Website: bh-photo
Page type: address-validator
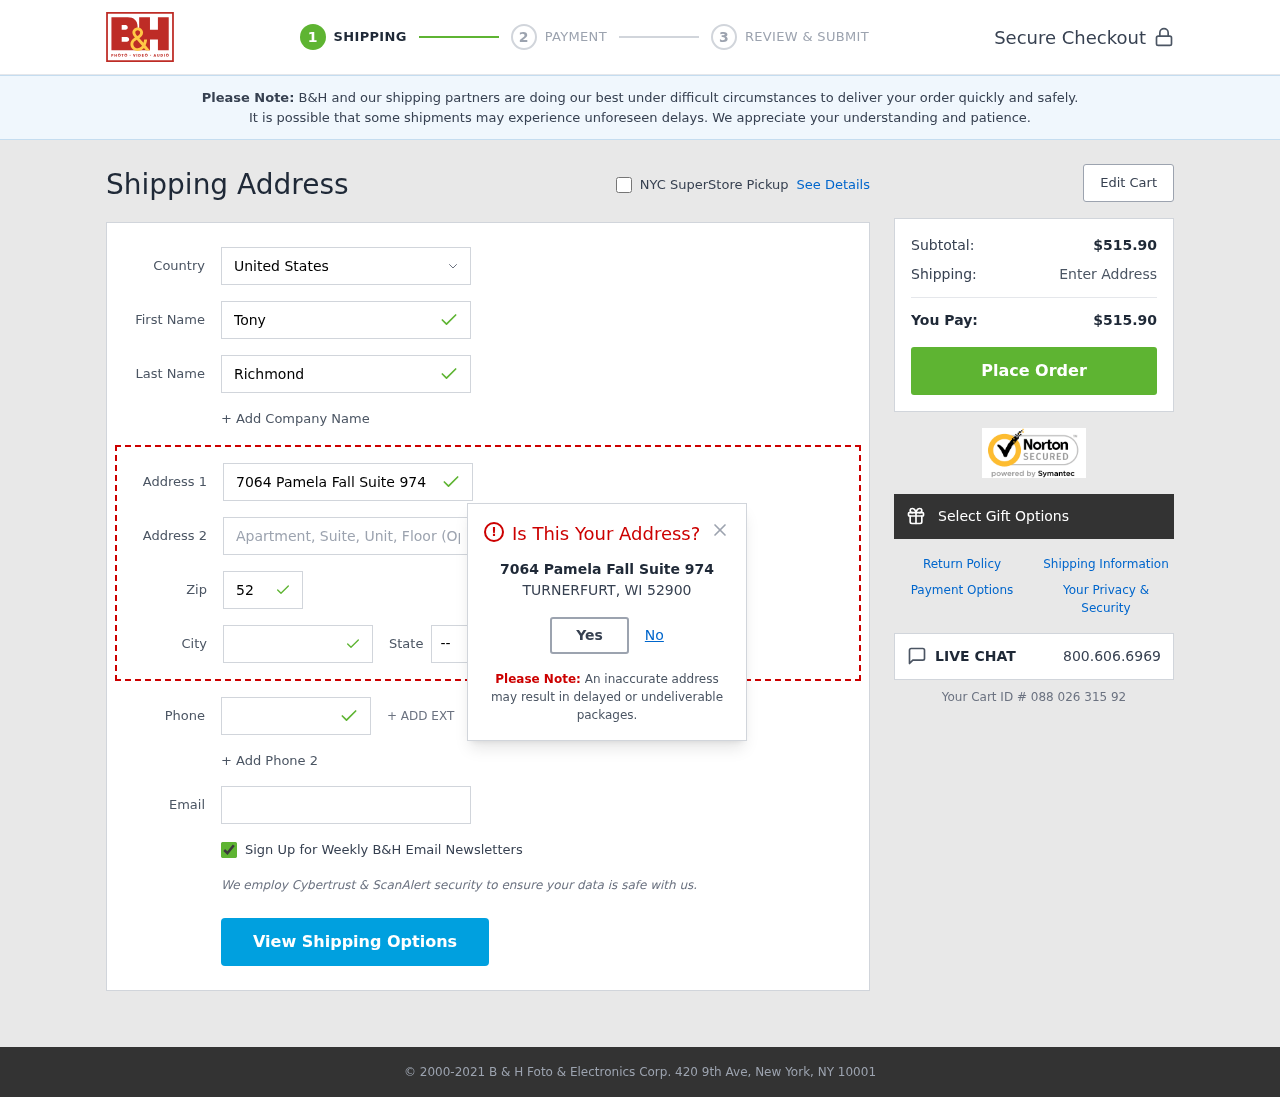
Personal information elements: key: PII_CITY
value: Turnerfurt
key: PII_COUNTRY
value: United States
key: PII_EMAIL
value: tony.richmond@yahoo.com
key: PII_FIRSTNAME
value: Tony
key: PII_LASTNAME
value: Richmond
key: PII_PHONE
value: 3227646228
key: PII_POSTCODE
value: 52900
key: PII_STATE_ABBR
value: WI
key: PII_STREET
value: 7064 Pamela Fall Suite 974
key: PII_CITY_MODAL
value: TURNERFURT
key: PII_POSTCODE_FULL
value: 52900
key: PII_POSTCODE_NUMERIC
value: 52900
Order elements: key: ORDER_SUBTOTAL
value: $515.90
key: ORDER_TOTAL
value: $515.90
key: ORDER_ID
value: Your Cart ID # 088 026 315 92